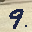
Label: 9